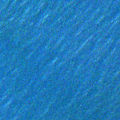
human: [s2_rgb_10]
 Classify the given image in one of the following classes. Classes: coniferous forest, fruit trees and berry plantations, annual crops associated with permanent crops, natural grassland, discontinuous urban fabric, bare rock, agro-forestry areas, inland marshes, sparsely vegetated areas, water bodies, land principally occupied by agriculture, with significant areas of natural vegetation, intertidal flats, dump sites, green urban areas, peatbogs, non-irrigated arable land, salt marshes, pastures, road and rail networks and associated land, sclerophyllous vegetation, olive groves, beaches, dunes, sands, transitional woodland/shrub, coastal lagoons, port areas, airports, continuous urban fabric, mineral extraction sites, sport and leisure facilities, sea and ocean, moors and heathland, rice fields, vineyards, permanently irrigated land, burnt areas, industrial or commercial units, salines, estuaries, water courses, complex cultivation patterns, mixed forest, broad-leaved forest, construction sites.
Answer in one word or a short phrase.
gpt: sea and ocean